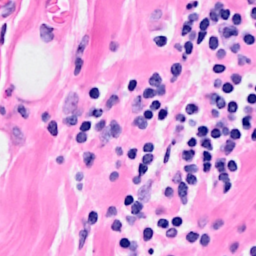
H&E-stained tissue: Breast